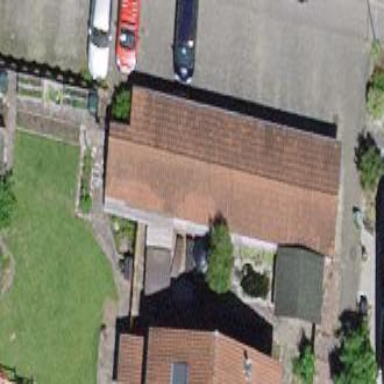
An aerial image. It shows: Group of garages.